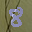
Label: 8